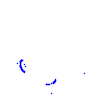
Particle: pion